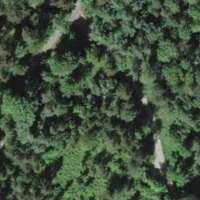
EUNIS habitat code: 44
Species observed at this site:
Verbascum thapsus